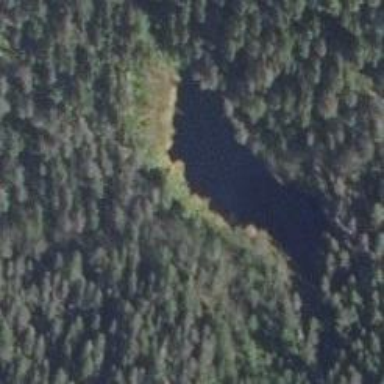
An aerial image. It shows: Serene lake surrounded by nature.